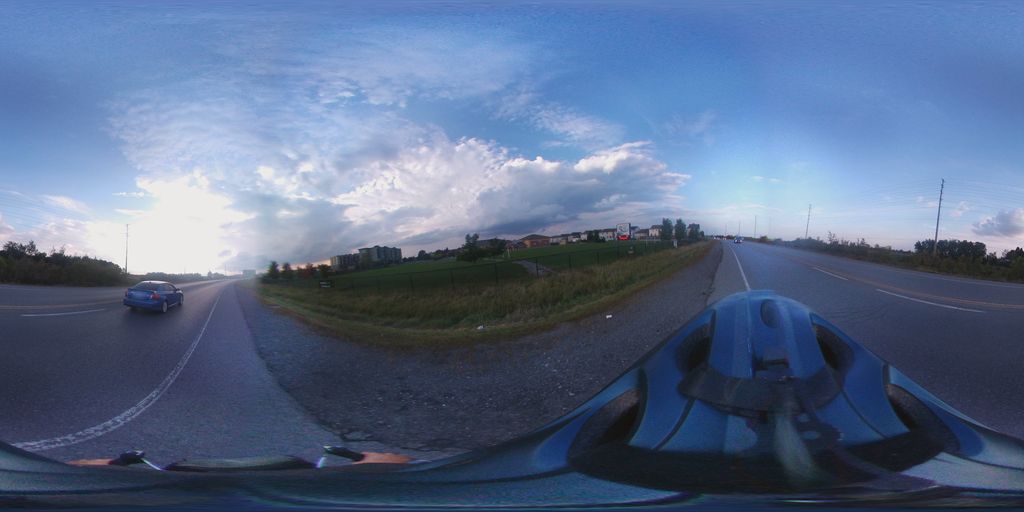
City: ottawa-gatineau